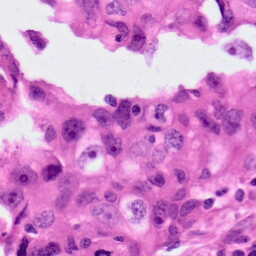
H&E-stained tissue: Lung